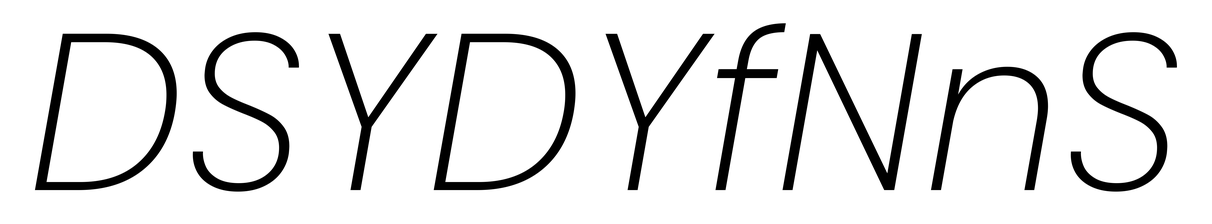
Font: Poppins-ExtraLightItalic